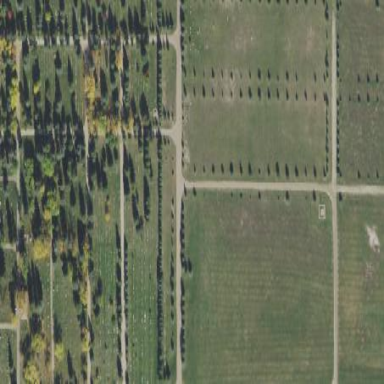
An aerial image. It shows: Cemetery.